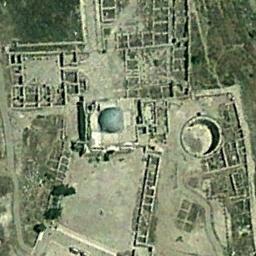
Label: palace